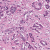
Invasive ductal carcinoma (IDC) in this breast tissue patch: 1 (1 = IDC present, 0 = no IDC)